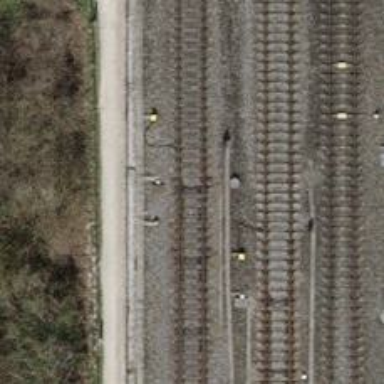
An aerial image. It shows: Railway switch.